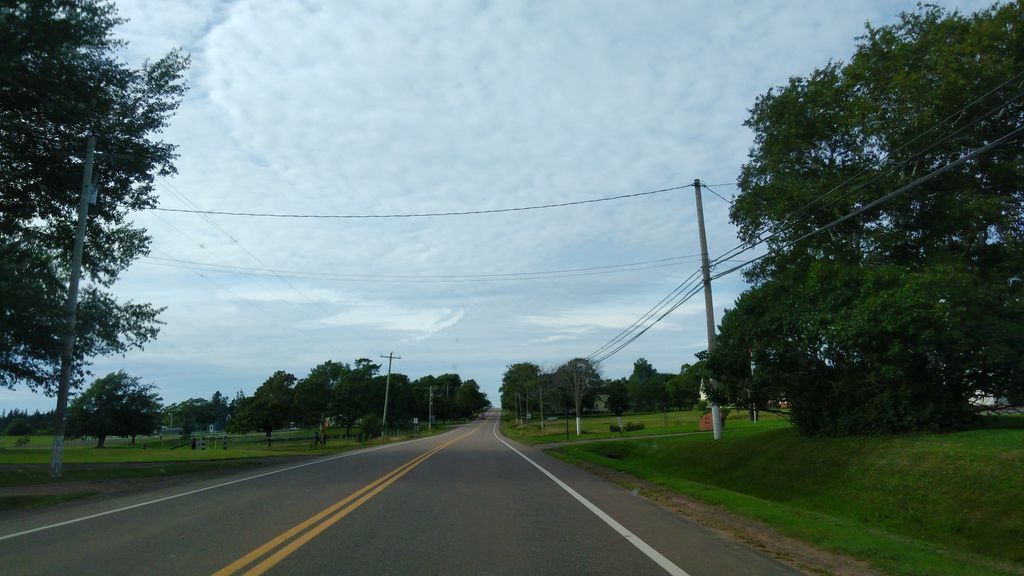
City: charlottetown